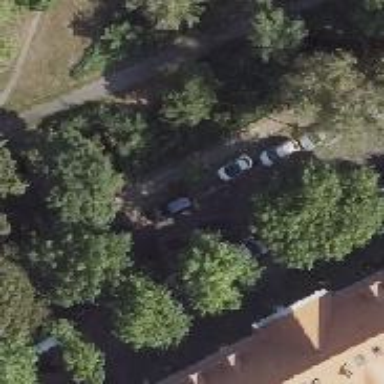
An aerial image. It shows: Beautiful avenue lined with deciduous broadleaved trees.